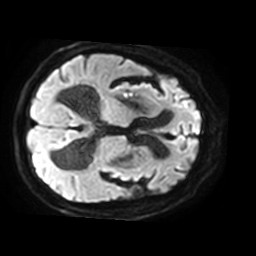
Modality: TRACE
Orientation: axial
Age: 86
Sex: male
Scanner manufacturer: philips
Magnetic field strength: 3 T
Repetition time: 4.003 s
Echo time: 0.06119 s